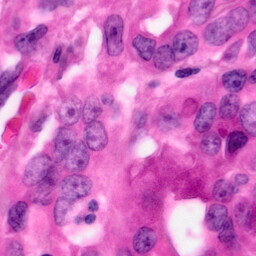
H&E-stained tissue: Pancreatic